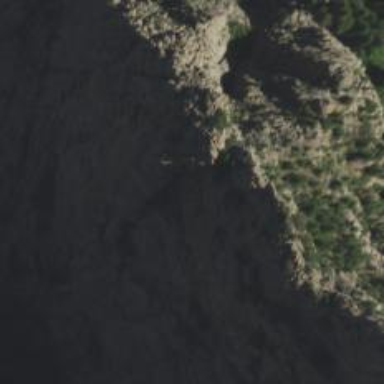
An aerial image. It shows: Natural cliff.